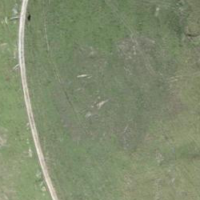
EUNIS habitat code: 23
Species observed at this site:
Traunsteinera globosa